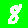
Digit: 8